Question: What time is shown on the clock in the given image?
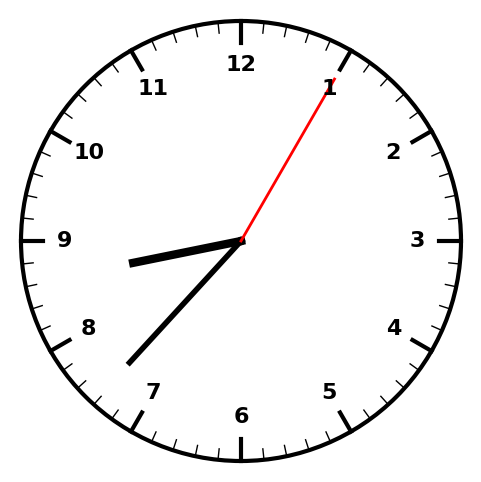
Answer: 08:37:05